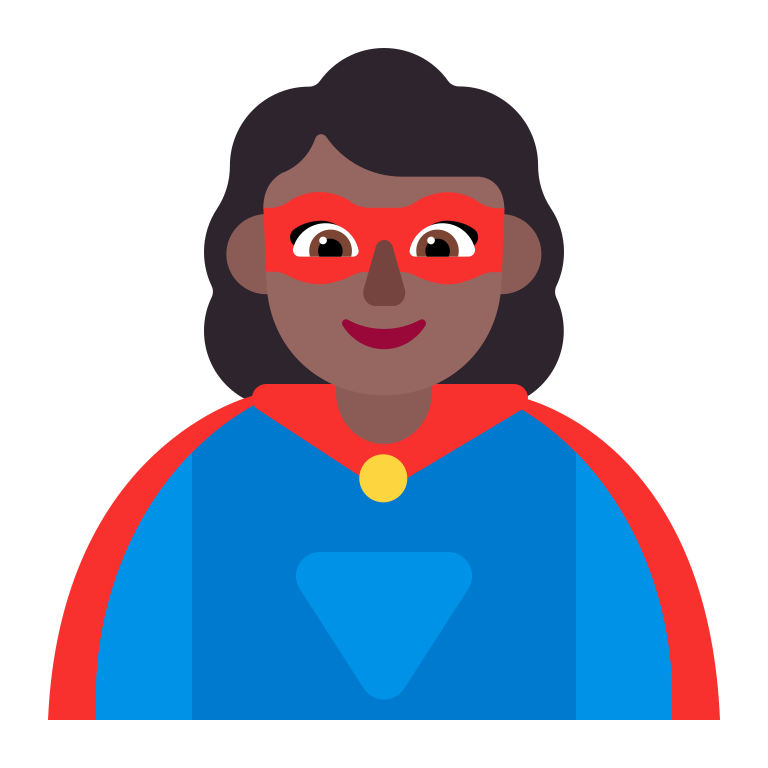
woman superhero flat  dark